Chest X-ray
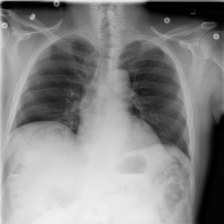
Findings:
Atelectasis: negative
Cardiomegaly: negative
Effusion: negative
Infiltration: negative
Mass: negative
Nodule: negative
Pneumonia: negative
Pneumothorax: negative
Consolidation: negative
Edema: negative
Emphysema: negative
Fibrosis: negative
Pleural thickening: negative
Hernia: negative